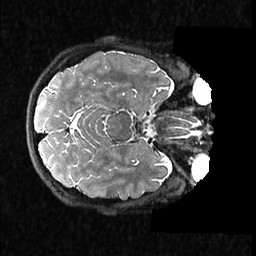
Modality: T2w
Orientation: axial
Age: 38
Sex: female
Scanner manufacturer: ge
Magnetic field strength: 3 T
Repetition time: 3.202 s
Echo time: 0.05953 s